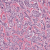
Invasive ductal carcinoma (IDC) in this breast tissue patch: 1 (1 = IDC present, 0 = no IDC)